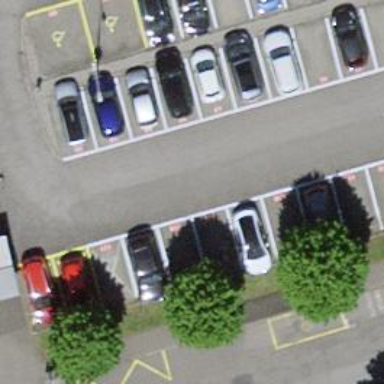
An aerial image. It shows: Car sharing facility.